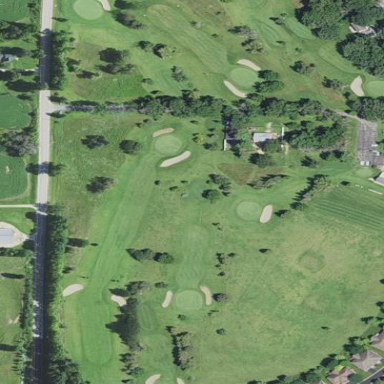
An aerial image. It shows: Golf course surrounded by greenery.